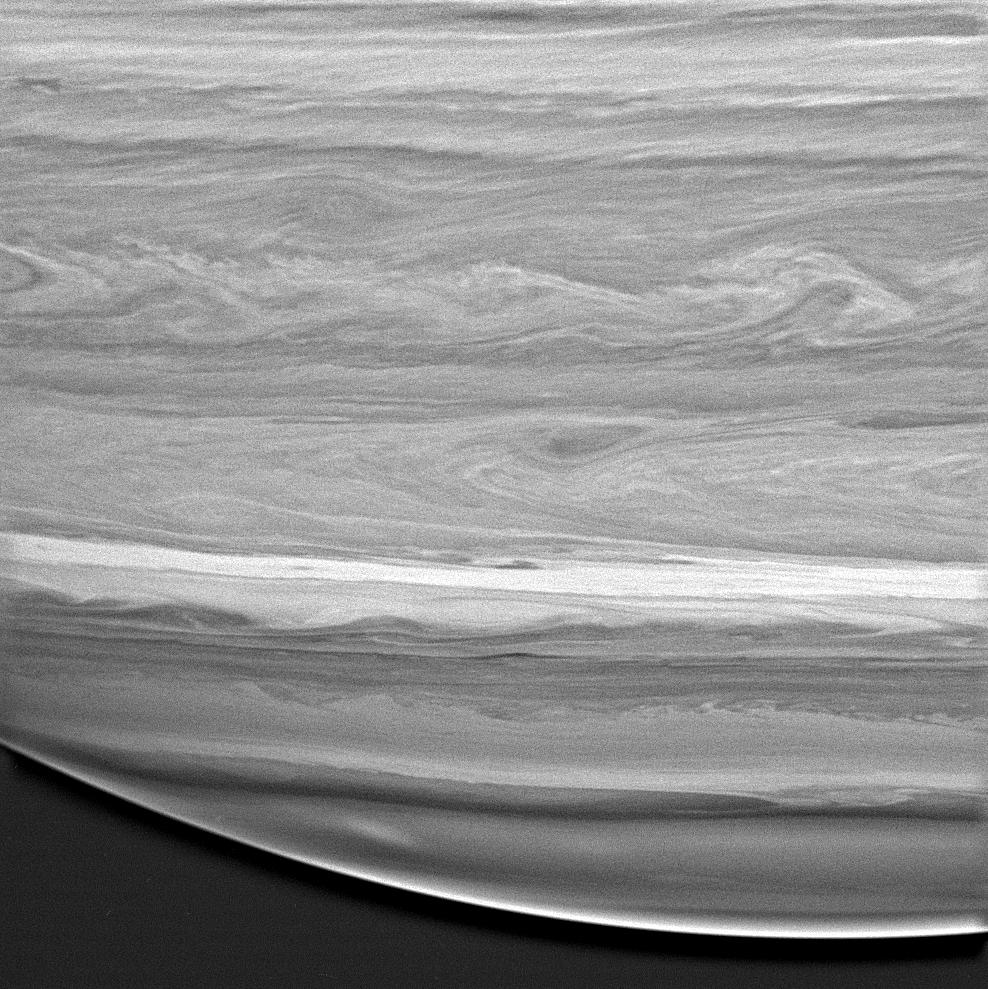
Feathery Belts and Zones Saturn, Cassini-Huygens